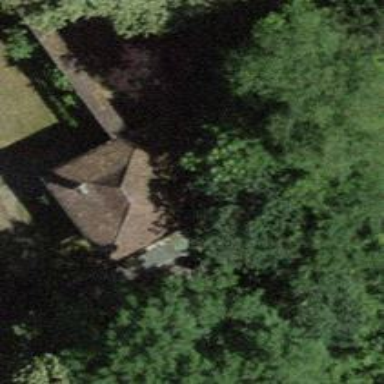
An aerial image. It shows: Shed.